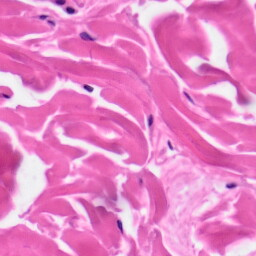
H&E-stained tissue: Skin